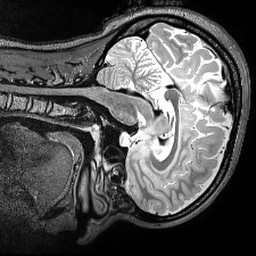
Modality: T2w
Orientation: sagittal
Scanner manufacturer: siemens
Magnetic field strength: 3 T
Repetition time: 3.2 s
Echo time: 0.566 s